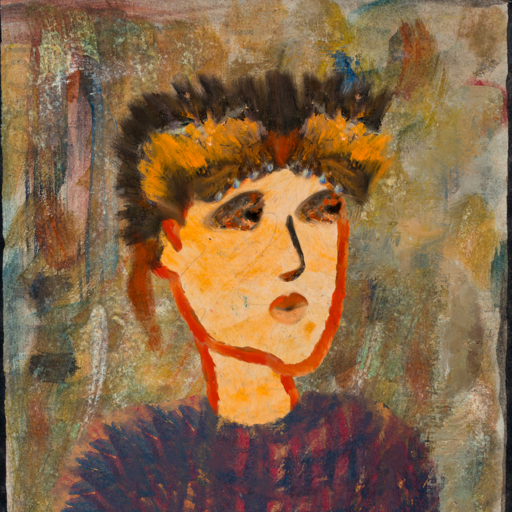
Background: Pipe, Head And Neck Side: Experience, Face Side: Gypsy_Queen, Bust: In_The_Sun, Hair Side: Blank, Head Accessory: Gypsy_Queen, Second Necklace: Blank, Necklace: Blank, Baby: Blank